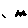
Label: bird